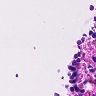
Metastatic tissue present: no